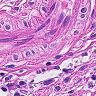
Metastatic tissue present: no